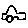
Label: car